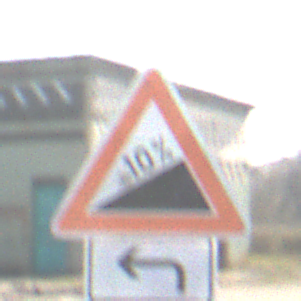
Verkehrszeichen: Steigung10
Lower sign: RichtungsangabeDurchPfeile2
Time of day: Midday
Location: Outdoor (Suburban)
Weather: PartlyCloudy
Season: NotSpecified
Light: Natural